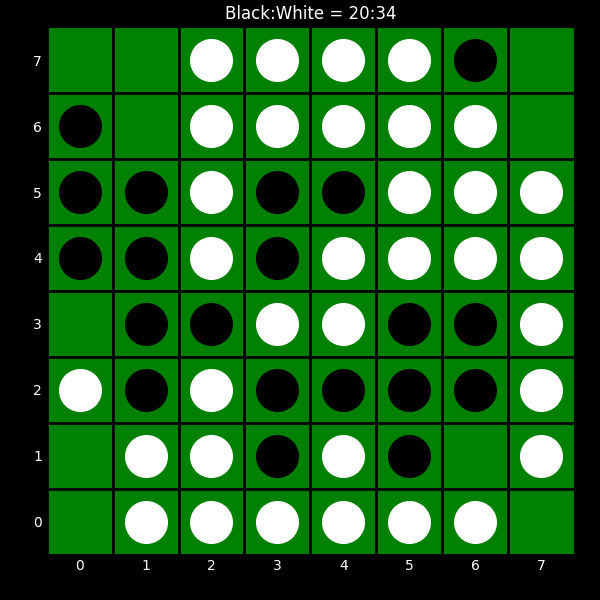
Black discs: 20
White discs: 34